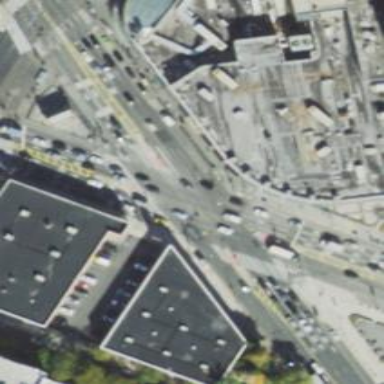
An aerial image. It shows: Traffic island located on footway.